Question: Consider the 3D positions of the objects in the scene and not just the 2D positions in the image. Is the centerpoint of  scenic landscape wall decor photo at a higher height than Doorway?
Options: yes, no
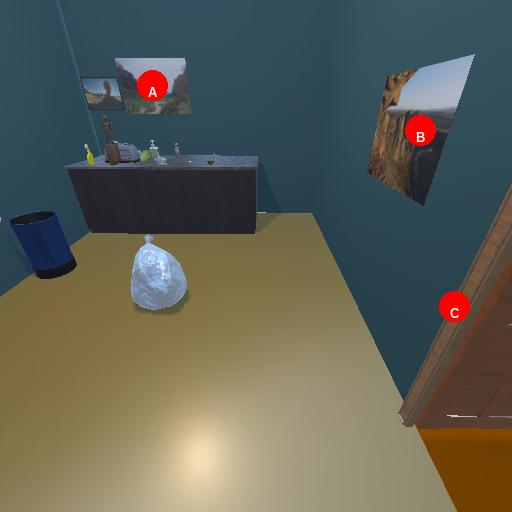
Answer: yes